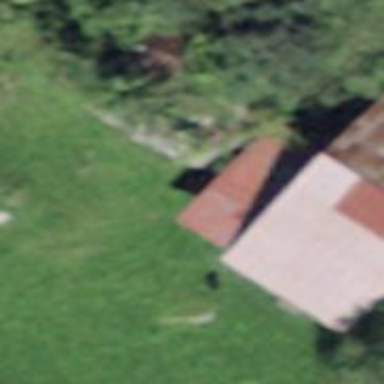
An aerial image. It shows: Rural barn.